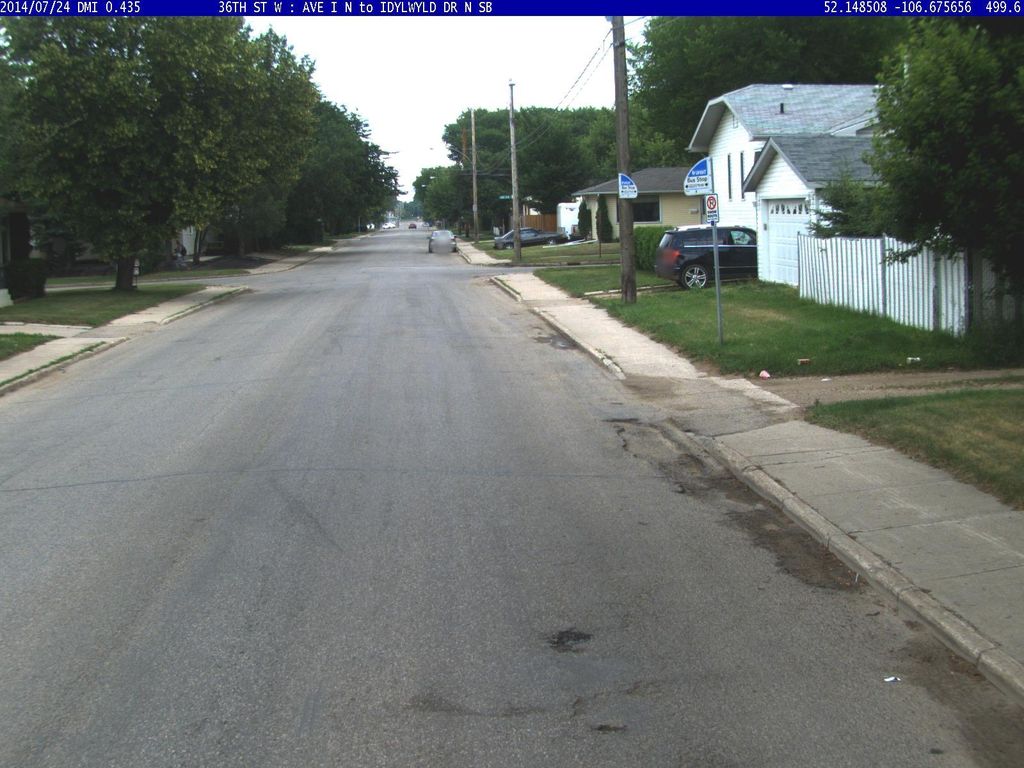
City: saskatoon